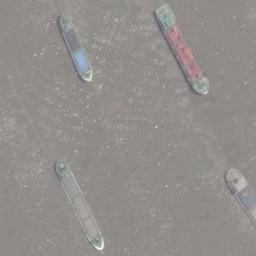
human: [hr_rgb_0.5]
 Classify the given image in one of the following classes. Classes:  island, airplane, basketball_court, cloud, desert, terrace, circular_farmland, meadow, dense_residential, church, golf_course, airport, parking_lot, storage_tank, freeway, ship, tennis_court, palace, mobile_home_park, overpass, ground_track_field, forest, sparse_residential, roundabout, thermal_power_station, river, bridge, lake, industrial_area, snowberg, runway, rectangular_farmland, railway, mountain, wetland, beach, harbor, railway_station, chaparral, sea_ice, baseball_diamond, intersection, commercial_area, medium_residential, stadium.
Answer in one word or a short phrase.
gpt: ship